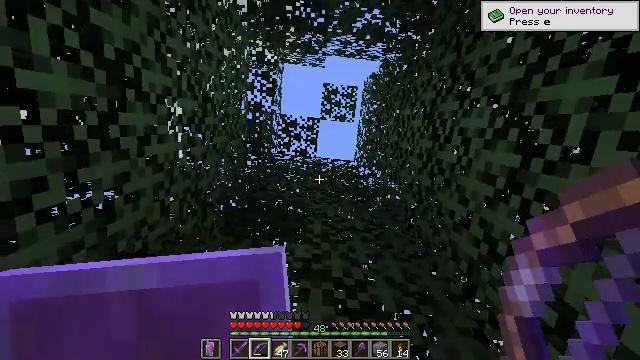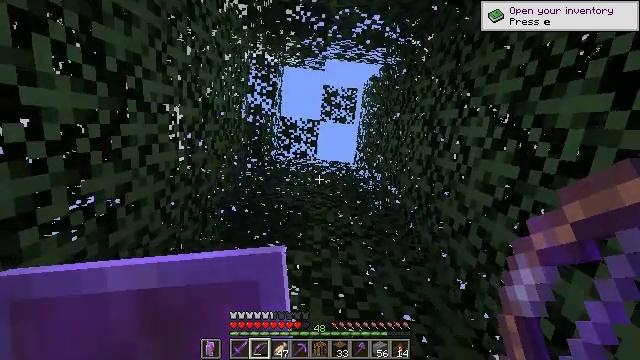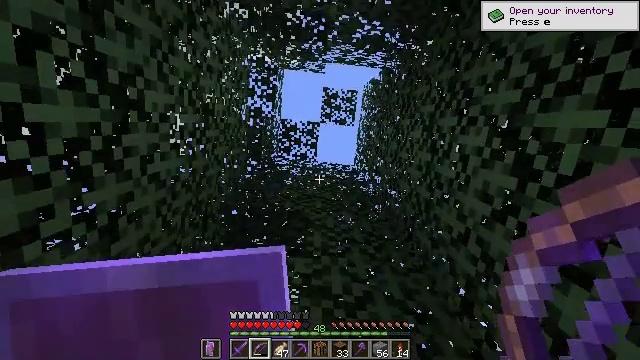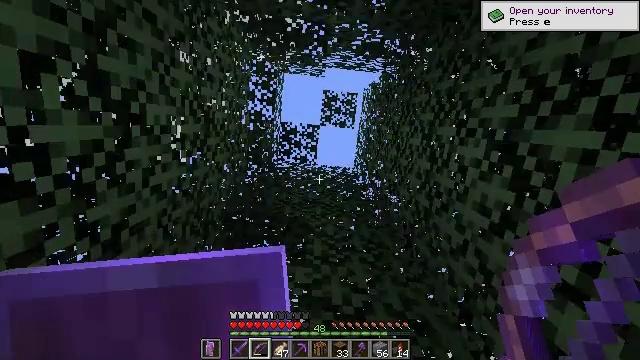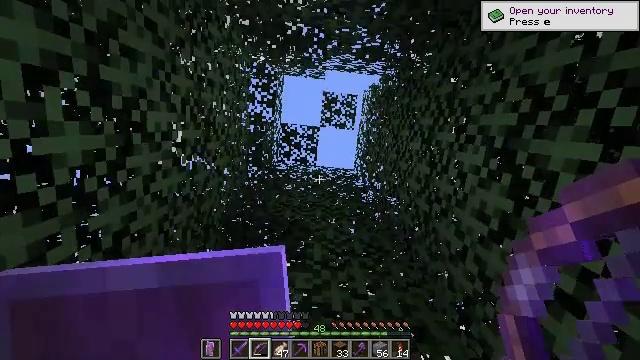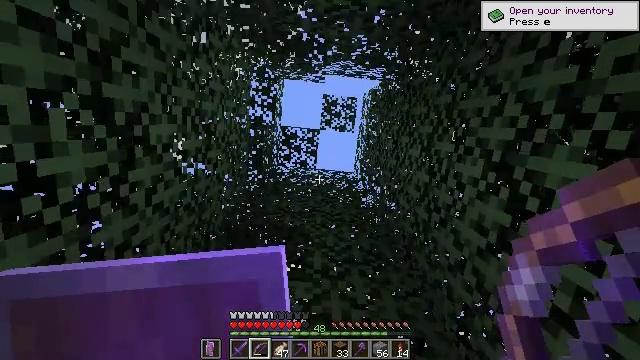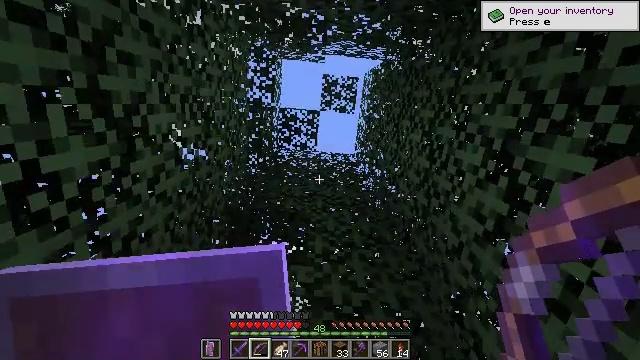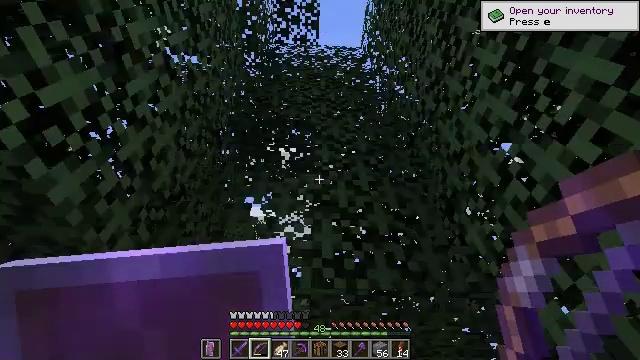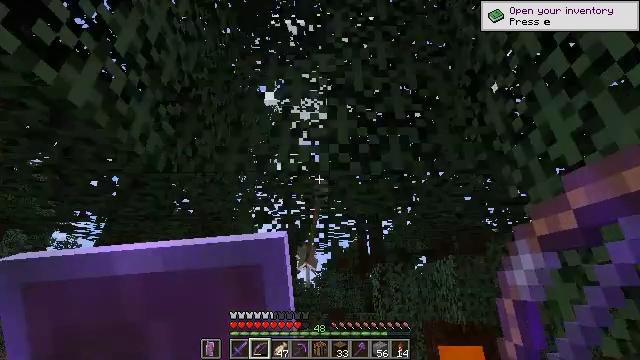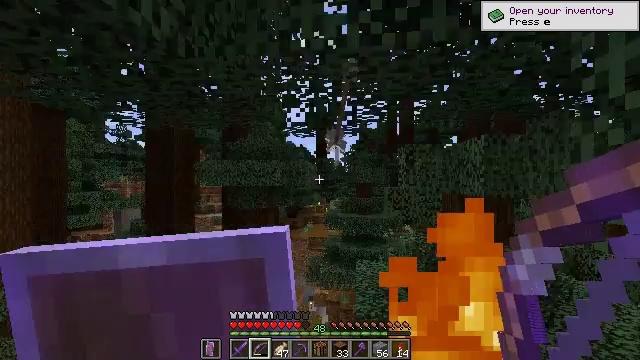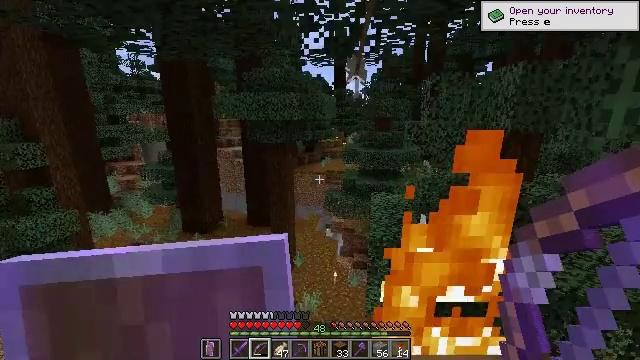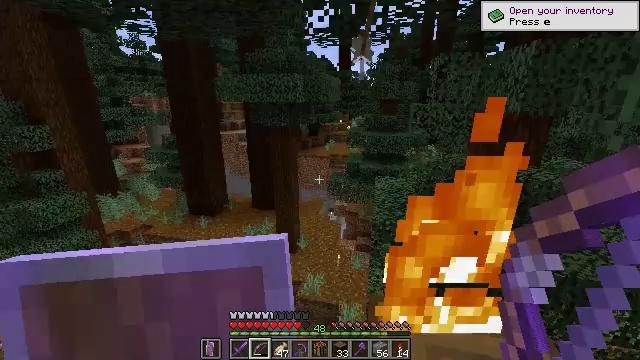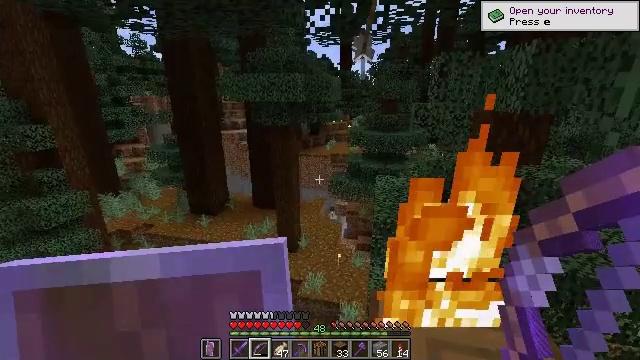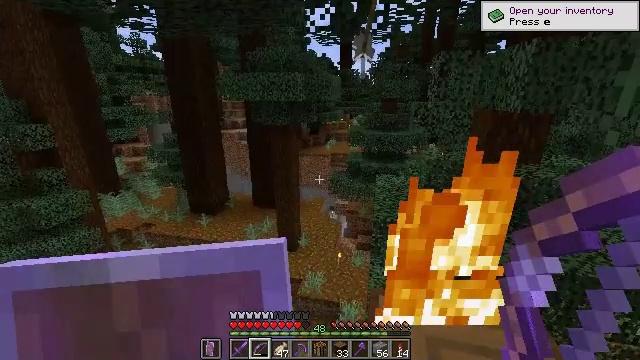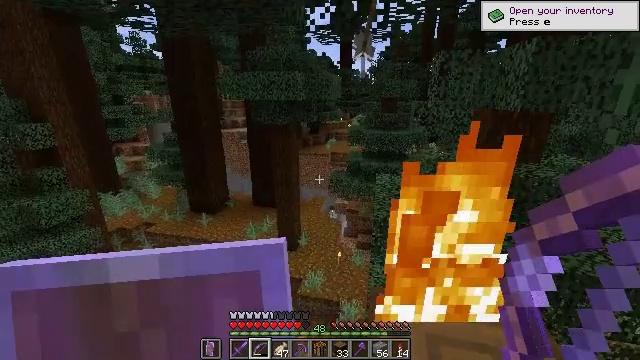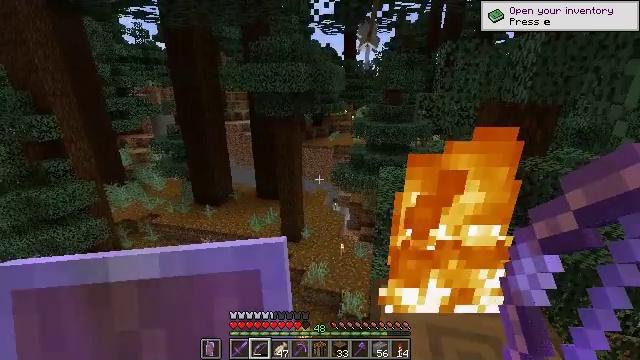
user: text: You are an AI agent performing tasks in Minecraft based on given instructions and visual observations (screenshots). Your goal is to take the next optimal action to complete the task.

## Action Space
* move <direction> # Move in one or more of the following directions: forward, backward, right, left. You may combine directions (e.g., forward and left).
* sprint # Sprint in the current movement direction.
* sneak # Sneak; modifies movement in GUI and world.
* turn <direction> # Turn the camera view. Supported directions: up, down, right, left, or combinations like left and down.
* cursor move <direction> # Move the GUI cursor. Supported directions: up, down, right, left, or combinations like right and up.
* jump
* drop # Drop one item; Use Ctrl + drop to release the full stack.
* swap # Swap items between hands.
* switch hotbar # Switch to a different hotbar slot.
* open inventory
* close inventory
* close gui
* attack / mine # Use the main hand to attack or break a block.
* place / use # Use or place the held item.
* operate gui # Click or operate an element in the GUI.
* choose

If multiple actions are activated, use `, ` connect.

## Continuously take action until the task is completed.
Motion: motion action
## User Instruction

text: Harvest the spruce log from a tree trunk.
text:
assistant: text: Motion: move back, sneak
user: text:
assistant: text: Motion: move back, sneak
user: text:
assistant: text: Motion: move back, sneak
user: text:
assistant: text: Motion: move back, sneak
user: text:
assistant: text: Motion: move back, sneak
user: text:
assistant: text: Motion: move back, sneak, turn down
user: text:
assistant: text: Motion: move back, sneak, turn left and down
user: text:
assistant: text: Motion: move back, sneak, turn left and down
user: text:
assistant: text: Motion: move back, sneak, turn left and down
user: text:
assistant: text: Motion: sneak, turn left and down
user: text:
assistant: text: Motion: sneak, turn down
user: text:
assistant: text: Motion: sneak
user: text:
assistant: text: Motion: sneak
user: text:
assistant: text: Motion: sneak
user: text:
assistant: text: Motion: sneak, turn down
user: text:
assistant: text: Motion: sneak, turn left and down
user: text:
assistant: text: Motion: sneak, turn left and down
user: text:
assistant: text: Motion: sneak, turn down
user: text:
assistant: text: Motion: sneak
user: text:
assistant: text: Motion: sneak
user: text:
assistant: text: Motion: sneak
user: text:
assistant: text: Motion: sneak, turn down
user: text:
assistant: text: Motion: sneak, turn right and down
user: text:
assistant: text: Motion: sneak, turn right and down
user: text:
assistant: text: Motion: sneak, turn right and down
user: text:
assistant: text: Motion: sneak, turn right and down
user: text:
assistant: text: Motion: sneak, turn down
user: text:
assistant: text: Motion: sneak
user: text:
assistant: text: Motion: sneak
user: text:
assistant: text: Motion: sneak